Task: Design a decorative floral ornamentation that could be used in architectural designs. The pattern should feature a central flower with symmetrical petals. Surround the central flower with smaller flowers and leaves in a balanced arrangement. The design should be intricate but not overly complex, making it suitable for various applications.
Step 1605:
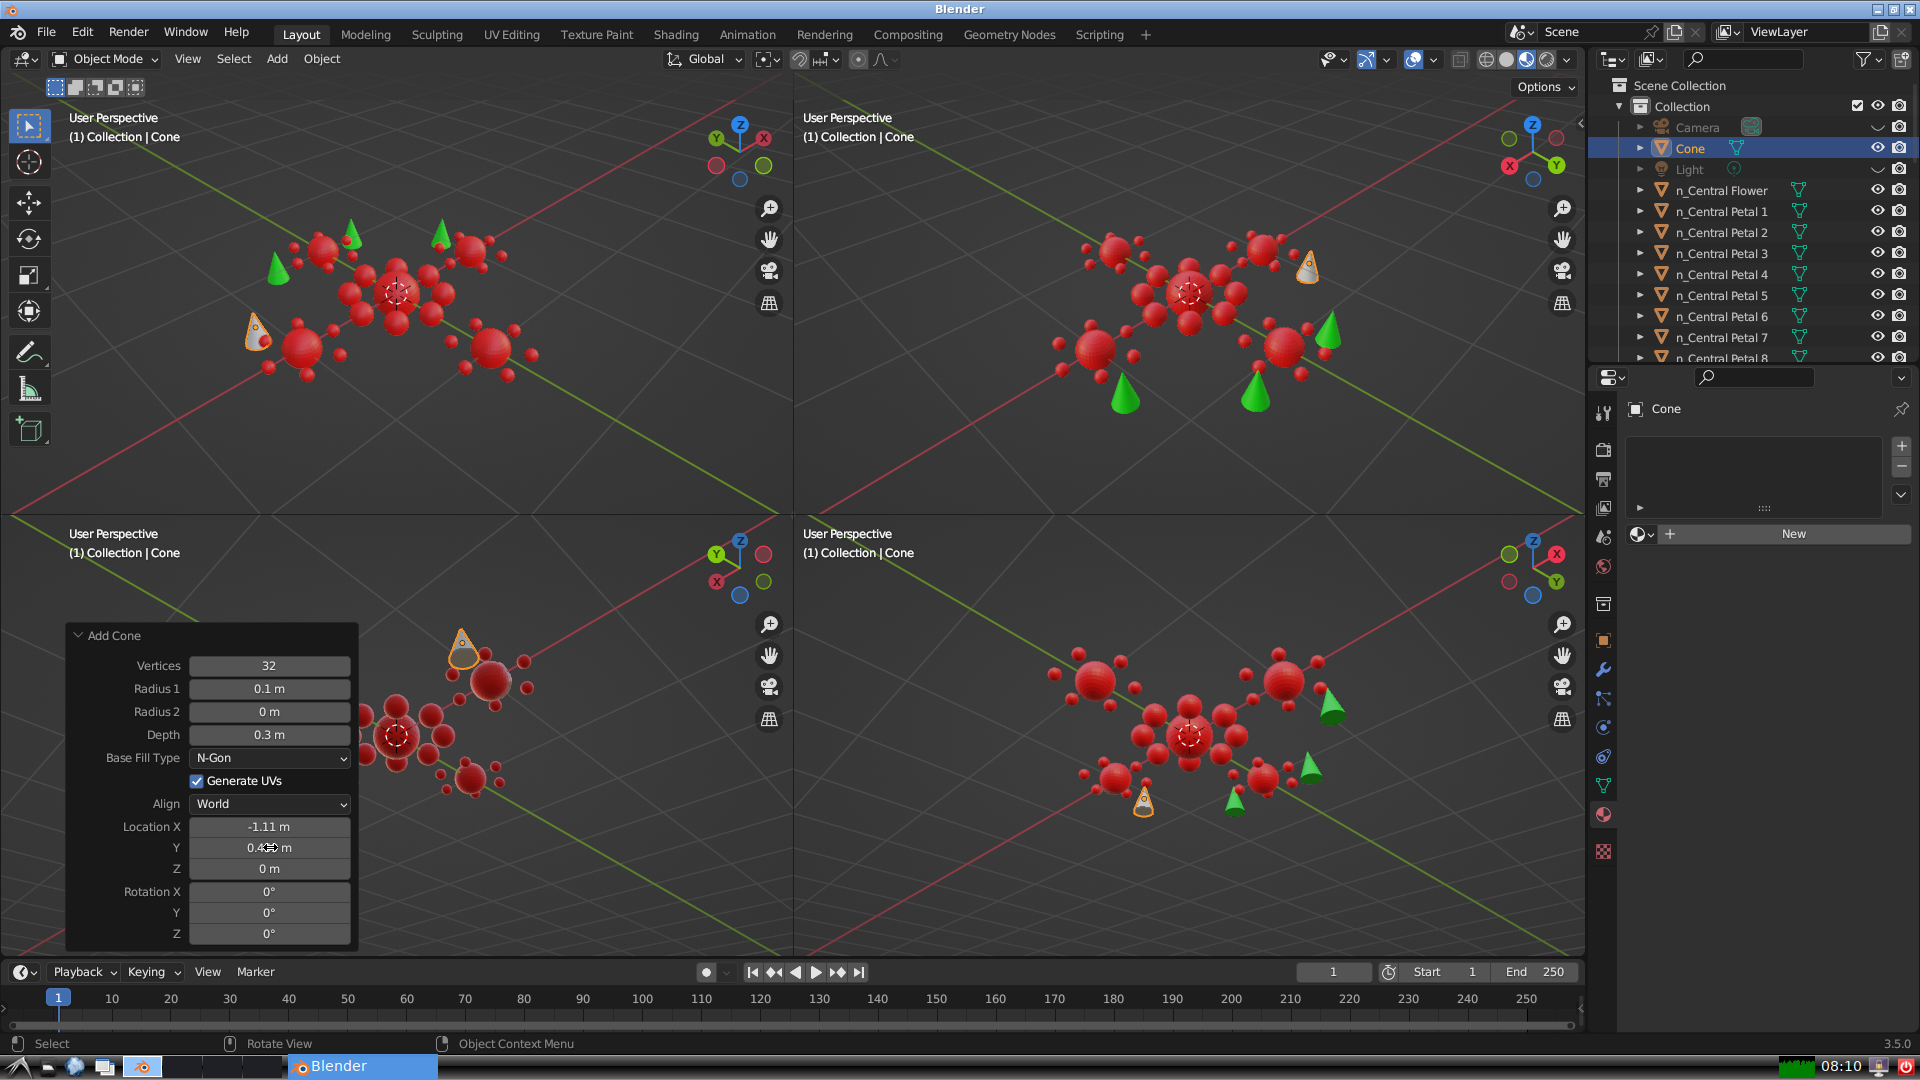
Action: {"mouse_move": [270, 869]}